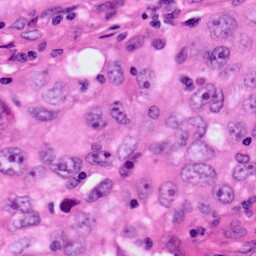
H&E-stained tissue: Lung